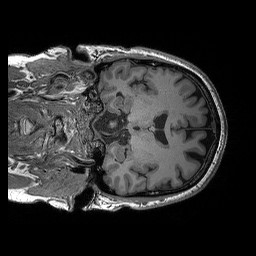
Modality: T1w
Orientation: coronal
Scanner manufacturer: siemens
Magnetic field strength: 3 T
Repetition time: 2.3 s
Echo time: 0.00298 s